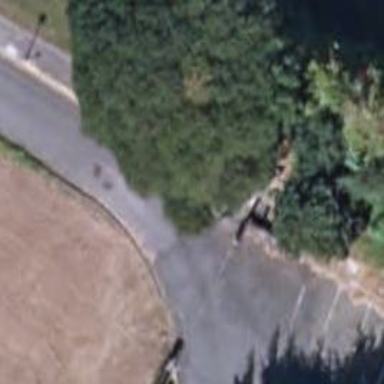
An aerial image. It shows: Entrance with barrier.